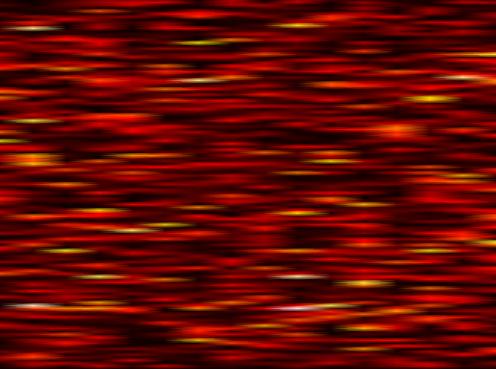
Label: UFMC